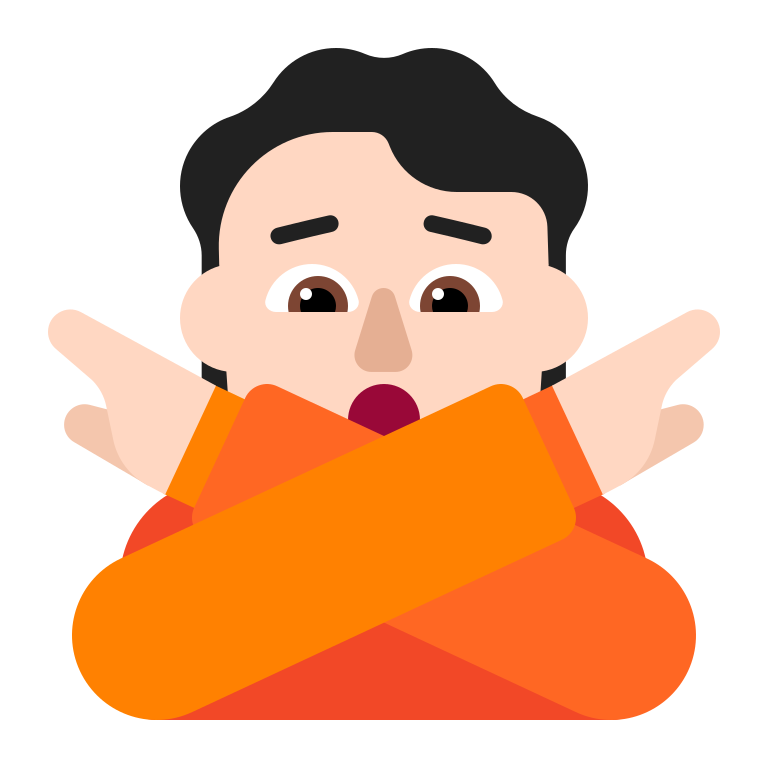
person gesturing no flat light